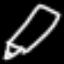
Label: pencil